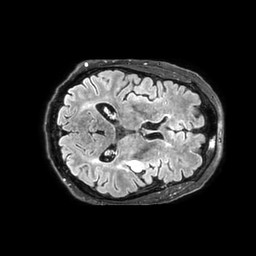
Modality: FLAIR
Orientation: axial
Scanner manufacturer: philips
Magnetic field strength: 3 T
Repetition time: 4.8 s
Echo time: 0.34 s